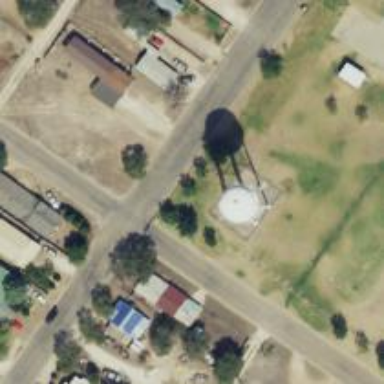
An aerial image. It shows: Water tower that is man-made.